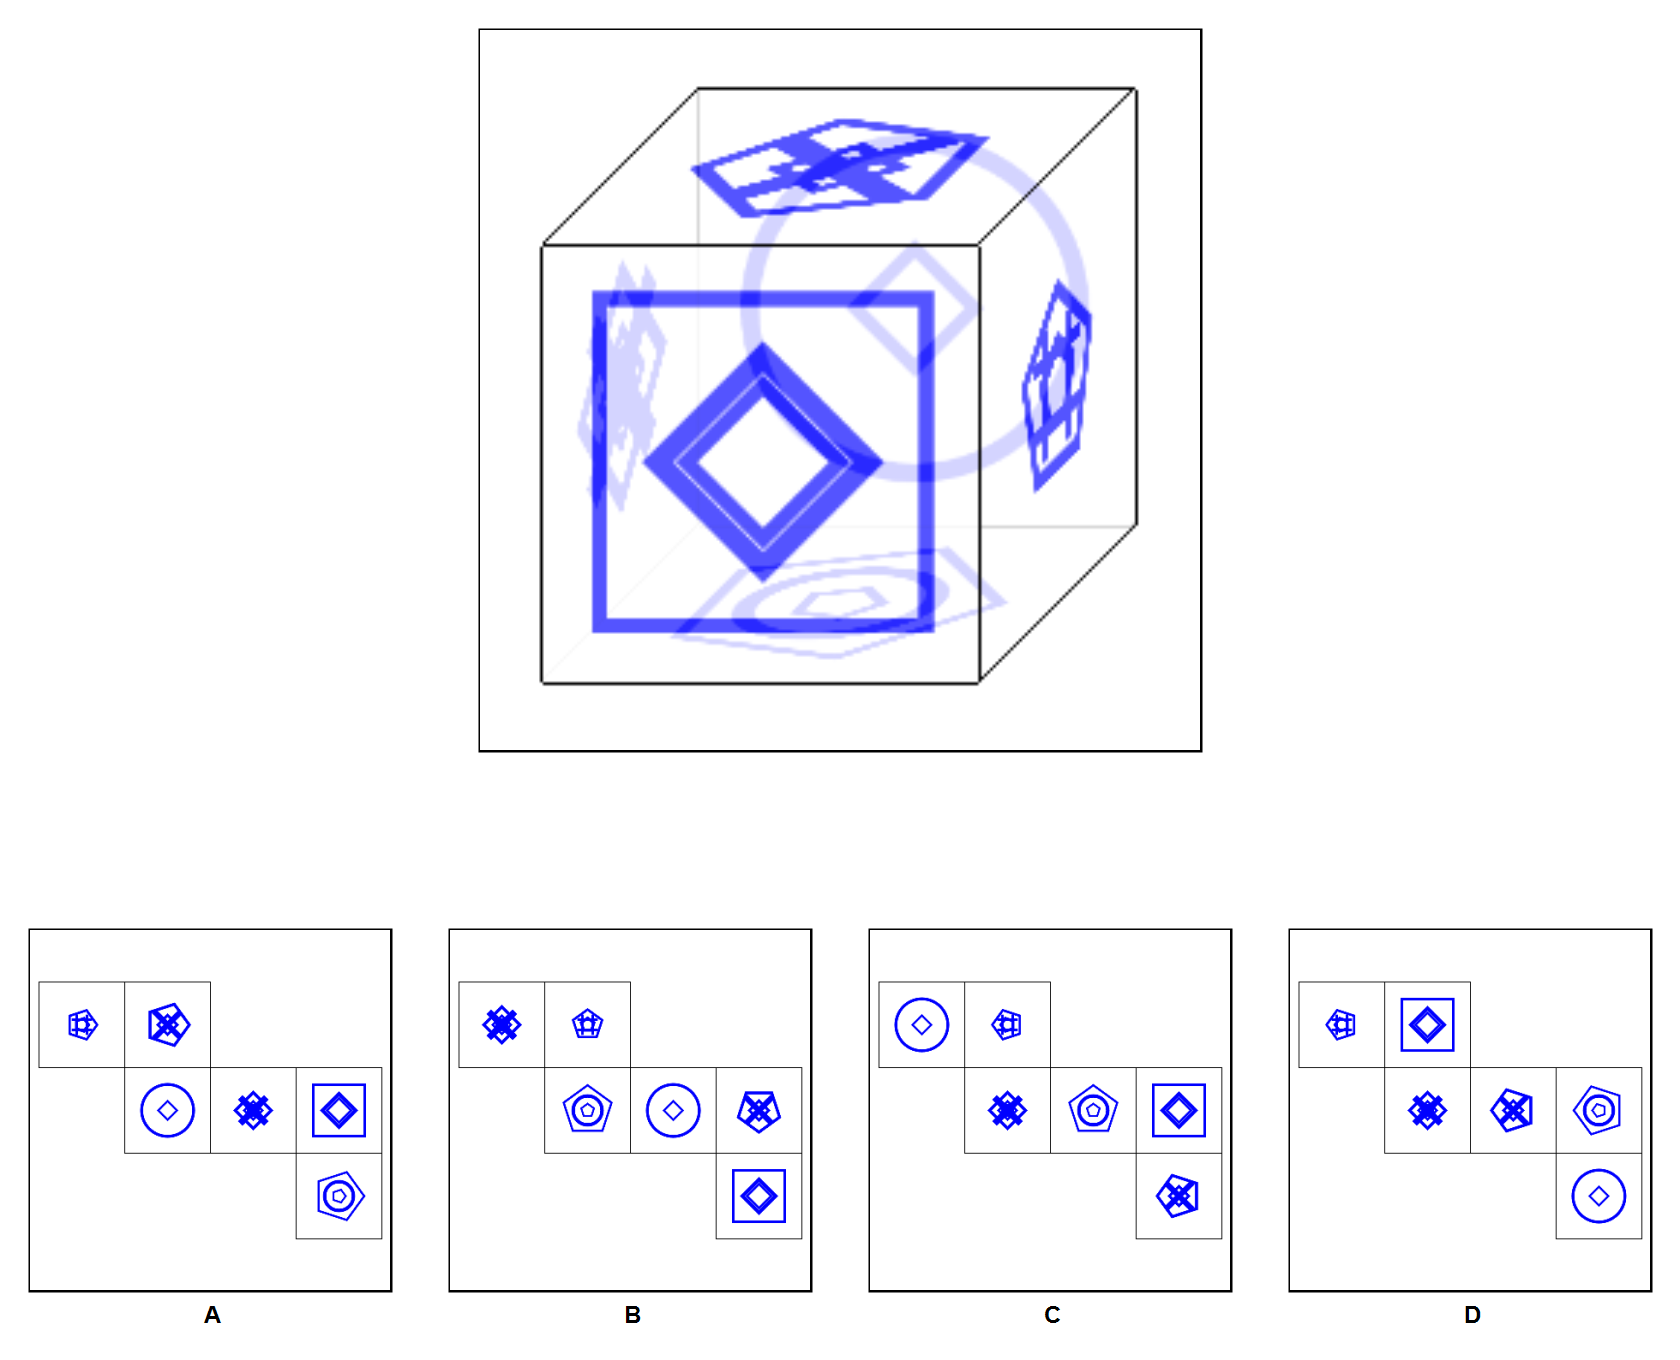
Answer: A